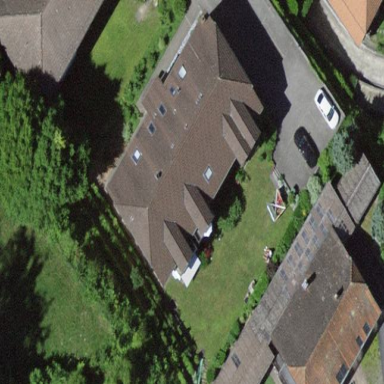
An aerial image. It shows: Residential building.